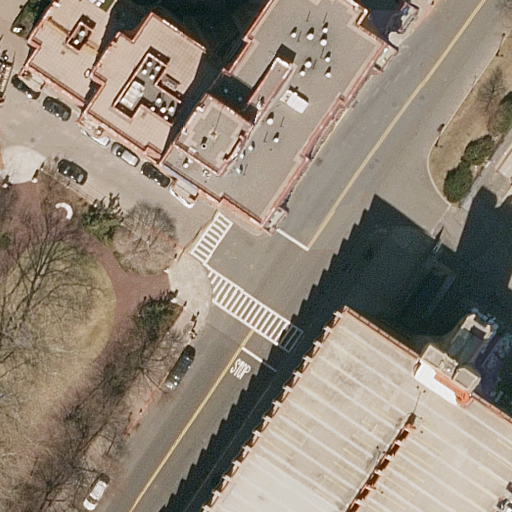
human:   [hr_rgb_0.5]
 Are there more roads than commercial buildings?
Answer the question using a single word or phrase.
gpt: yes

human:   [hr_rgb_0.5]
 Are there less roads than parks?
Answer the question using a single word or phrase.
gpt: no

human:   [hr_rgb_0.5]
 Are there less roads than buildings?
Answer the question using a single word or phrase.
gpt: no

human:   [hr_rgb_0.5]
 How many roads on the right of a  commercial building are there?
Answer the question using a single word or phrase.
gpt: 0

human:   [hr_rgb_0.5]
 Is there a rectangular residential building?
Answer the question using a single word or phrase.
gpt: no

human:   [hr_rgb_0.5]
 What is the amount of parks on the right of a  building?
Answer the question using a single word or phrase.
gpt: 0

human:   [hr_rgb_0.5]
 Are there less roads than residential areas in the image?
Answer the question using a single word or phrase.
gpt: no

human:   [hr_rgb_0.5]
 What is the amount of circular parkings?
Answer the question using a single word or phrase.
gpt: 0

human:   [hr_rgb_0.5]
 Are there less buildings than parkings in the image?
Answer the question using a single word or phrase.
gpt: no

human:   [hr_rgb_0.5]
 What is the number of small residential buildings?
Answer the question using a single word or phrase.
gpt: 0

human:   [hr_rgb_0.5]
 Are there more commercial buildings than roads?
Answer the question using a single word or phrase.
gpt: no

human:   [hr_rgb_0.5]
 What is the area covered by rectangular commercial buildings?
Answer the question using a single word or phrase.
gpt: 0m2

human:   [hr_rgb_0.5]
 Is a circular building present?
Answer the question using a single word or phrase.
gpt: no

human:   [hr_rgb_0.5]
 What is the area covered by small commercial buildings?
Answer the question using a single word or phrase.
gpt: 0m2

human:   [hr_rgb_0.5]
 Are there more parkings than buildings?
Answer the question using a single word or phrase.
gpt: no

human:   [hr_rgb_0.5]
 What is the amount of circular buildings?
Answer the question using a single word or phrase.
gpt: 0

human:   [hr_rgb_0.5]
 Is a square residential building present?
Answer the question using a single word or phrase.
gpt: no

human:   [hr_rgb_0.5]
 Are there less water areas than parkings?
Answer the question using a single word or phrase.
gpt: yes

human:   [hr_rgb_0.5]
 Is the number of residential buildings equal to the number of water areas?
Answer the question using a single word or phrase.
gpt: no

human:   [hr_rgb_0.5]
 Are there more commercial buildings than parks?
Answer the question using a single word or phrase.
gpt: no

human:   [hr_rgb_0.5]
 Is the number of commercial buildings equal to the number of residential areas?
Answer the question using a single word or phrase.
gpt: no

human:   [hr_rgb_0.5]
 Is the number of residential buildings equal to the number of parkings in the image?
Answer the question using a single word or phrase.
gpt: no

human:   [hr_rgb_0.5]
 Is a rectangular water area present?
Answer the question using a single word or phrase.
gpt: no

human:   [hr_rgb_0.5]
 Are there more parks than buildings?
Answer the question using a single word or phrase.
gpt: no

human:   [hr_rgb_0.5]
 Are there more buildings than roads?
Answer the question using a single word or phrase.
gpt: no

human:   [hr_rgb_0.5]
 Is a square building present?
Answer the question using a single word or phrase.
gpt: no

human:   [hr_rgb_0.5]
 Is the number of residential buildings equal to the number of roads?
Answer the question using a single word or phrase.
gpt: no

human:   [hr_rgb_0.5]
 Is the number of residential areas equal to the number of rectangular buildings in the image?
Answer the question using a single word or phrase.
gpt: no

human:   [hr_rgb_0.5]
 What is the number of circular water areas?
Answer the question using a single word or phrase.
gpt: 0

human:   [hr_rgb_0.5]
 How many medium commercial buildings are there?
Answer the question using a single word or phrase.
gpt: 0

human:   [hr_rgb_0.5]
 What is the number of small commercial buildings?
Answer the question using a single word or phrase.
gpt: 0

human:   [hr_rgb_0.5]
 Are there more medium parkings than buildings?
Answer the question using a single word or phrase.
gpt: no

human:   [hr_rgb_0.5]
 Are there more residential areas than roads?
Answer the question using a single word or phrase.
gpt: no

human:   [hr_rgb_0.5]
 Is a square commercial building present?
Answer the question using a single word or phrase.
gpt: no

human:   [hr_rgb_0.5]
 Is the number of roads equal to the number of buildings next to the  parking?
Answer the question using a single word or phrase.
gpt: no

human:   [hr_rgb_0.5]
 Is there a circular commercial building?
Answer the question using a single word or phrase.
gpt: no